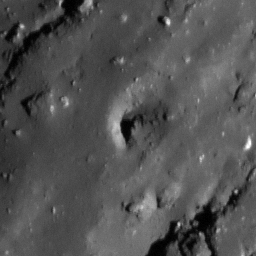
Pit: Tycho 3
Host crater: Tycho
Host type: impact_melt
Lunar coordinates: latitude -42.945, longitude 347.786